Aerial crown-view tile of a tropical tree (Barro Colorado Island, Panama), acquired 20241014:
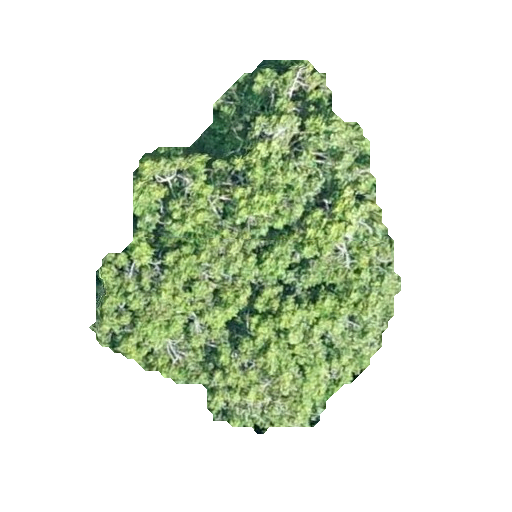
Species: Guatteria lucens
GBIF accepted scientific name: Guatteria lucens
Crown area: 117.665 m²